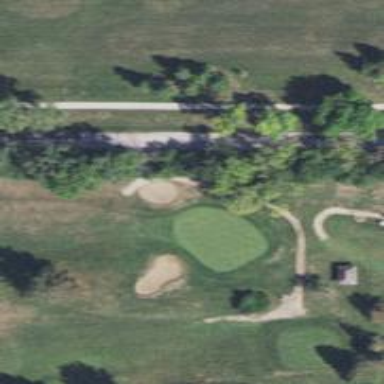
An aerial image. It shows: Golf hole.